Milling tool wear sample.
Tool blade image: 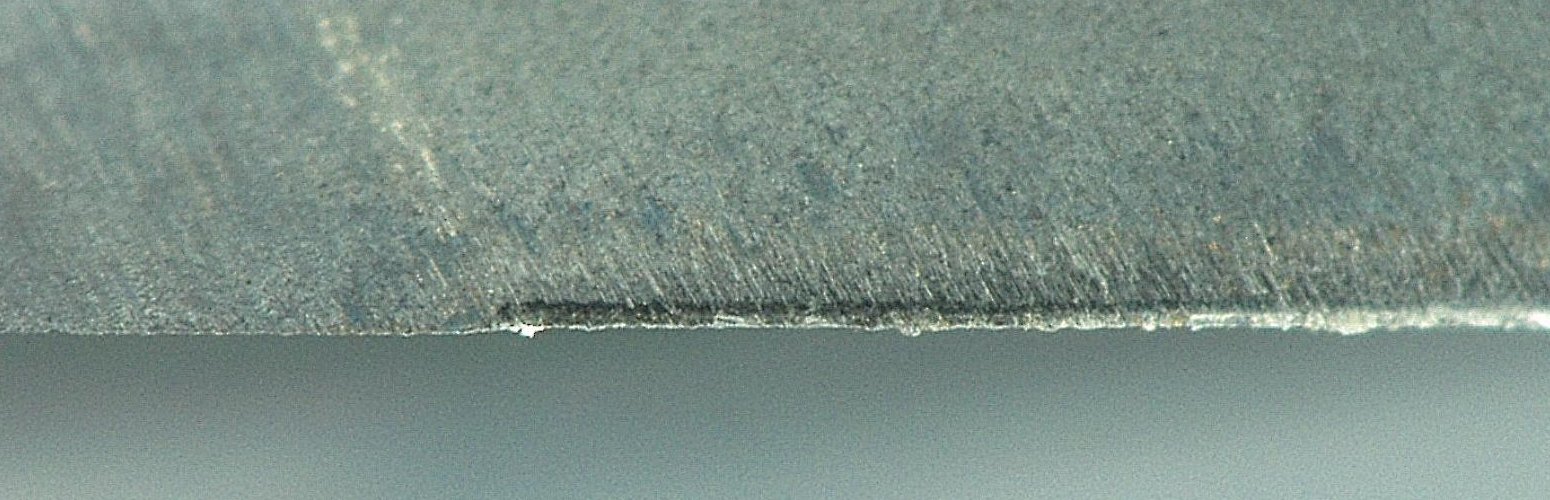
Chip image: 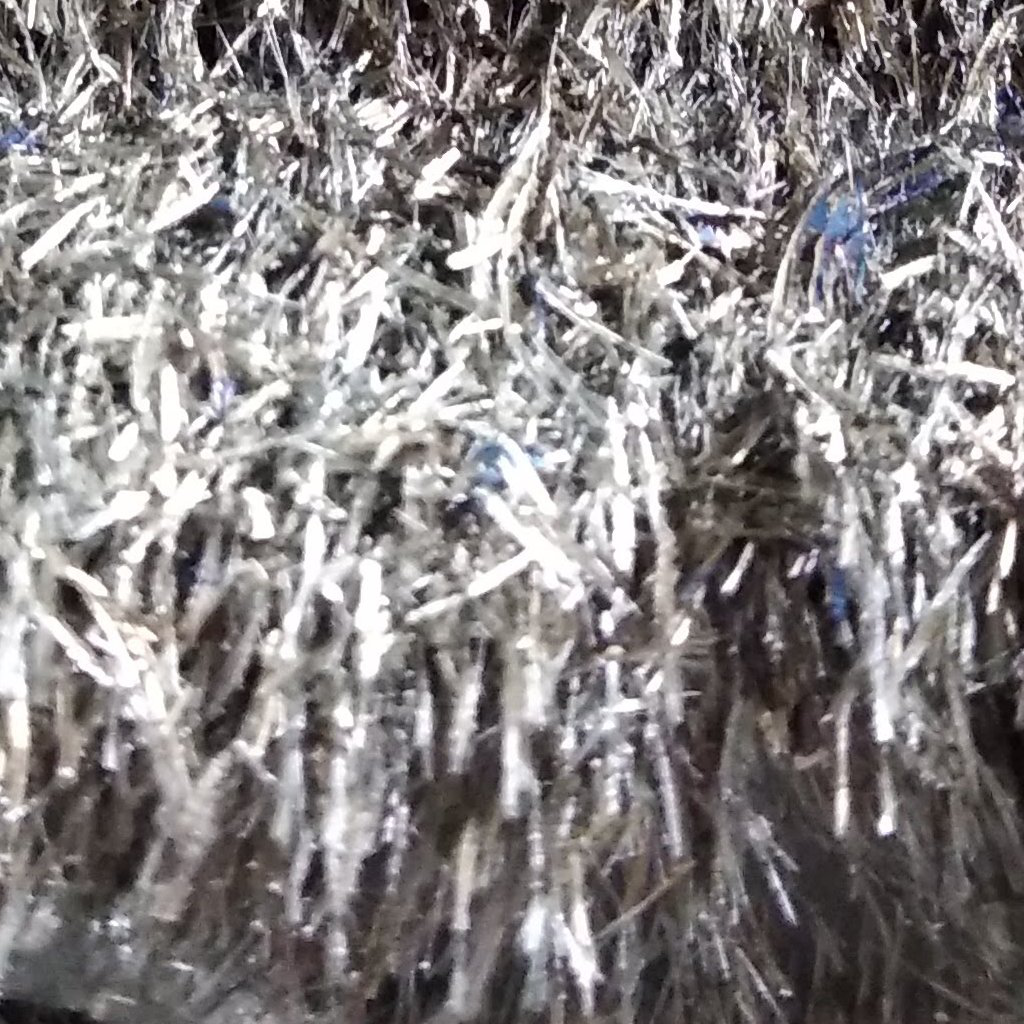
Workpiece image: 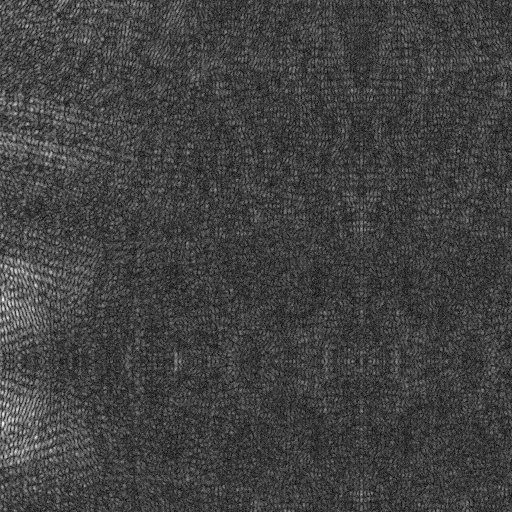
Tool wear state: sharp
Gaps: 0
Flank wear: 51.08
Overhang: 16.73
Force-signal Mel-spectrograms (X, Y, Z axes): 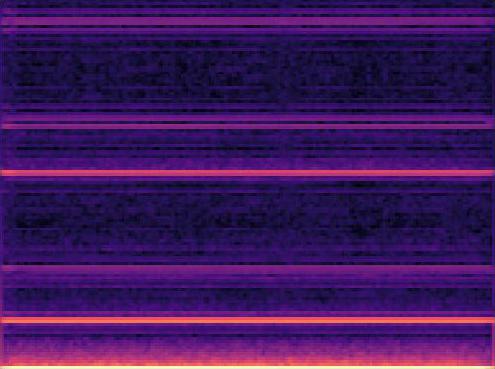 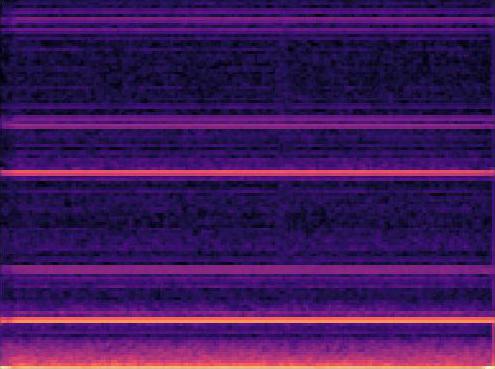 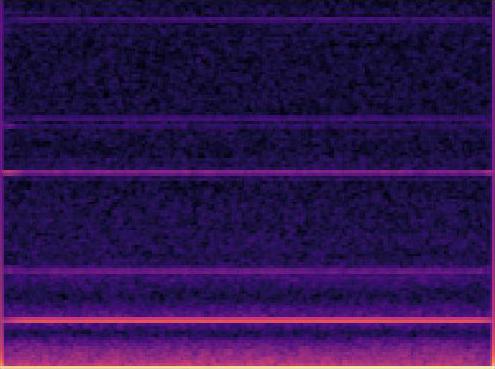
Force-signal scalograms (X, Y, Z axes): 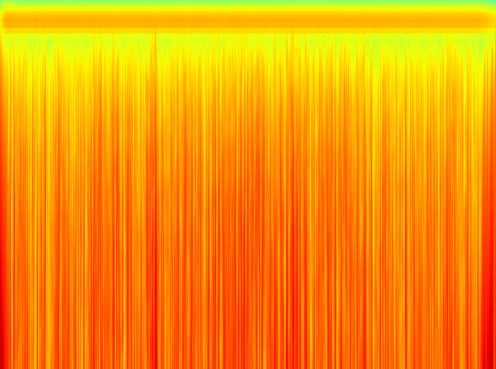 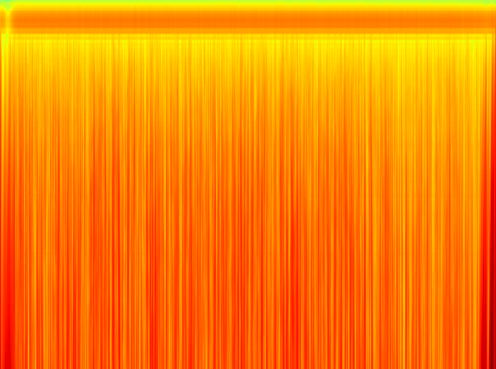 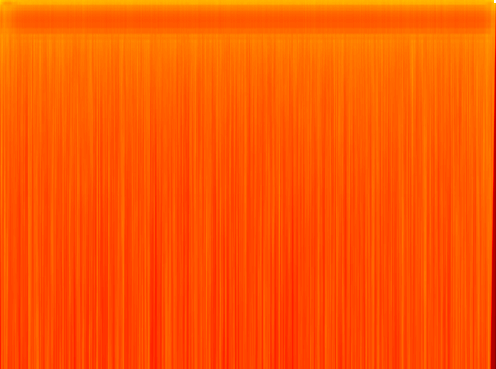
Force phase: initial_break_in_wear